Question: I have two tables, and I want to take all entities from the first table, then, check if they can be related to a specific entity from another table. If they can be related the database returns 1 (or true), else it returns NULL (or false).

I tried some things with LEFT JOIN but none of them work. I think the solution is simple but I can't figure it out...
In my application I make two requests, the first one take all entities from oneTable, the second one take all idOT from anotherTable where idAT is equal to 2, THEN, I make a loop where I save all entities from the first request and in this loop I make another loop where I check if the current element is present on the second request. I thought they this solution was to heavy (two requests and imbricated loops) so I tried to do it directly in one request.
Thank you for your help guys ! I hope it won't make you lose your time...
@Strawberry gave me the answer in the comments, I was doing
'''
SELECT * FROM oneTable LEFT JOIN anotherTable ON oneTable.idOT = anotherTable.idOT **WHERE** anotherTable.idAT = 2
'''
instead of
'''
SELECT * FROM oneTable LEFT JOIN anotherTable ON oneTable.idOT = anotherTable.idOT **AND** anotherTable.idAT = 2
'''
It's as simple as that... Thank you again guys.
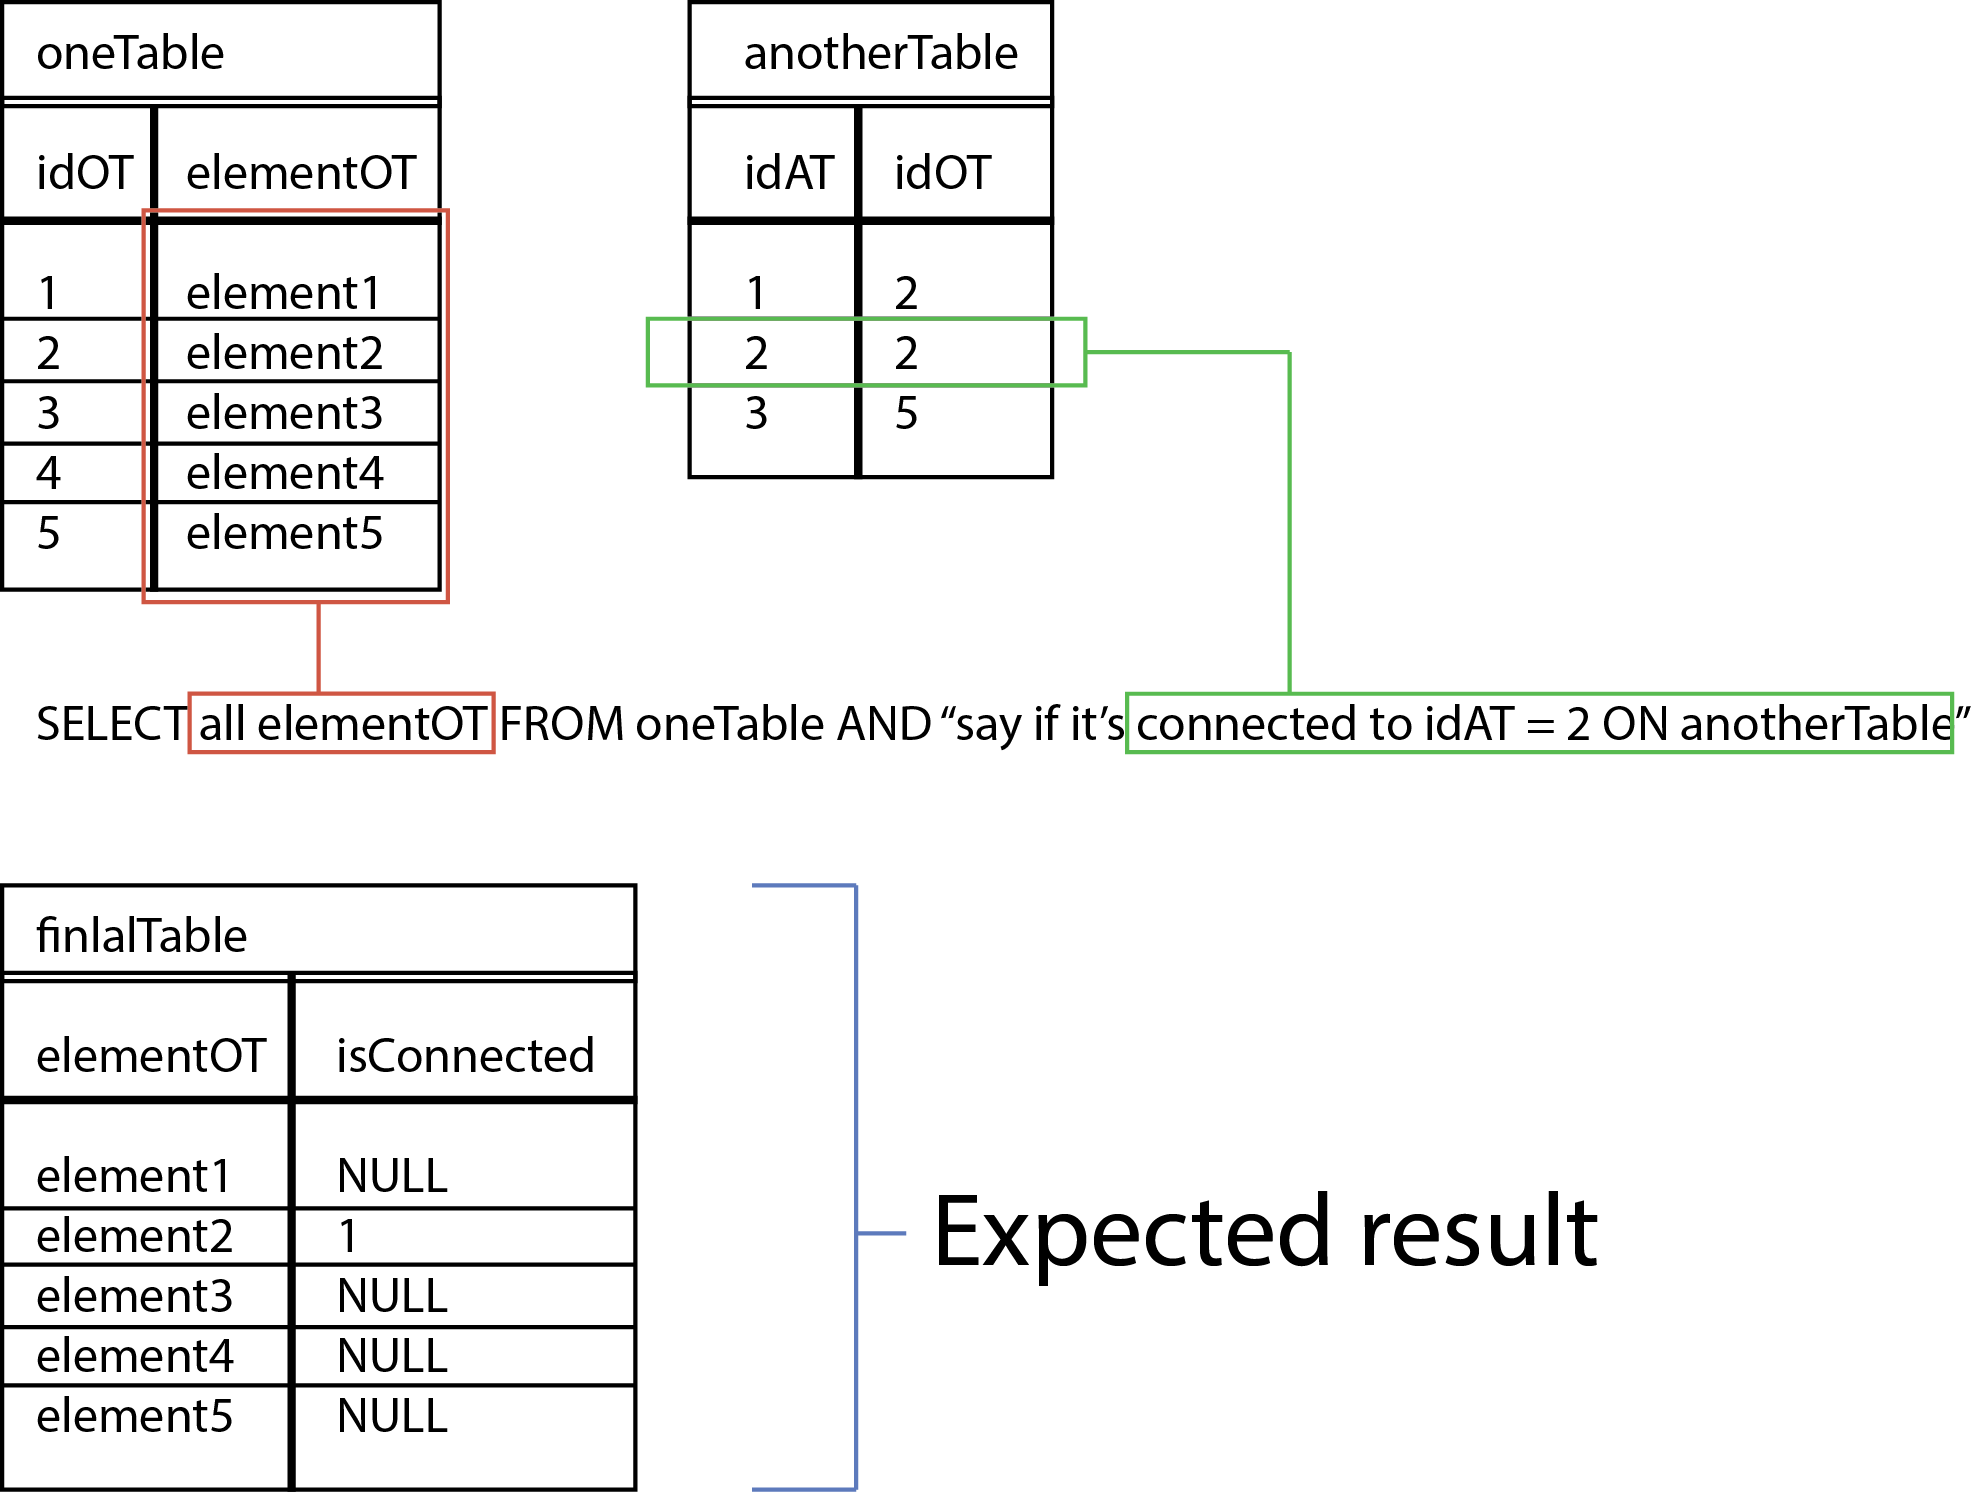
Answer: Thank to the comments of the question the correct request is :
'''
SELECT * FROM oneTable
LEFT JOIN anotherTable ON oneTable.idOT = anotherTable.idOT
AND anotherTable.idAT = 2;
'''